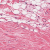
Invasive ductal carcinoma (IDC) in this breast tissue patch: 0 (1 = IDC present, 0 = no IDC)